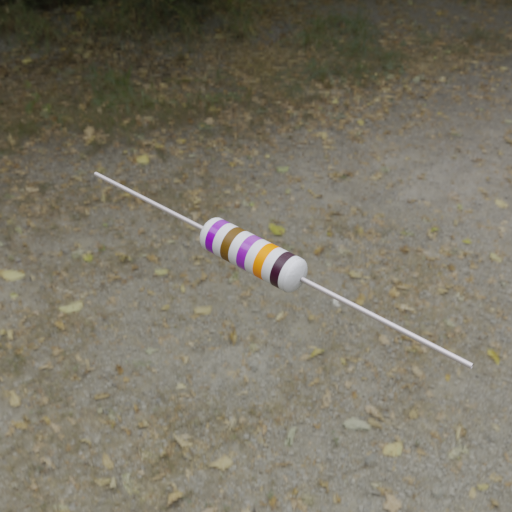
Resistor colour bands (in order): violet, brown, violet, orange, black